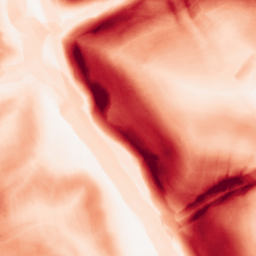
Category: morphological
Decomposition family: morphological_gradient
Decomposition parameters: size: 10
shape: diamond
Upsampling method: sinc_hamming
Upsampling parameters: scale: 2
kernel_size: 16
Upsampling scale: 2